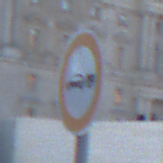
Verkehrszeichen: VerbotPersonenkraftwagenMitAnhaenger
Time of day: SunriseSunset
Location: Outdoor (Urban)
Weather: Clear
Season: NotSpecified
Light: Natural